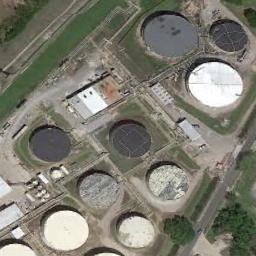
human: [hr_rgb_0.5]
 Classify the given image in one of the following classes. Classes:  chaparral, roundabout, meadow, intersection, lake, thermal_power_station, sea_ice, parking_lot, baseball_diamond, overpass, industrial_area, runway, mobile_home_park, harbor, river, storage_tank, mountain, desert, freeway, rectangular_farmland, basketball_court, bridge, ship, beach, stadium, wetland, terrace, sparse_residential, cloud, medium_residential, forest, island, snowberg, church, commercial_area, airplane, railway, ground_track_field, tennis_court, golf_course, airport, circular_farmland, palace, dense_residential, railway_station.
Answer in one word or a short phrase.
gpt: storage_tank